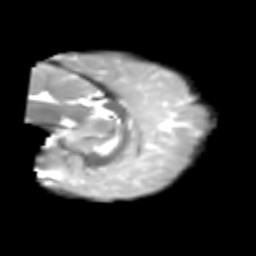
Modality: T2w
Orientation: sagittal
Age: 5
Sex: male
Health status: healthy